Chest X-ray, AP view. Patient: 54 years old, sex M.
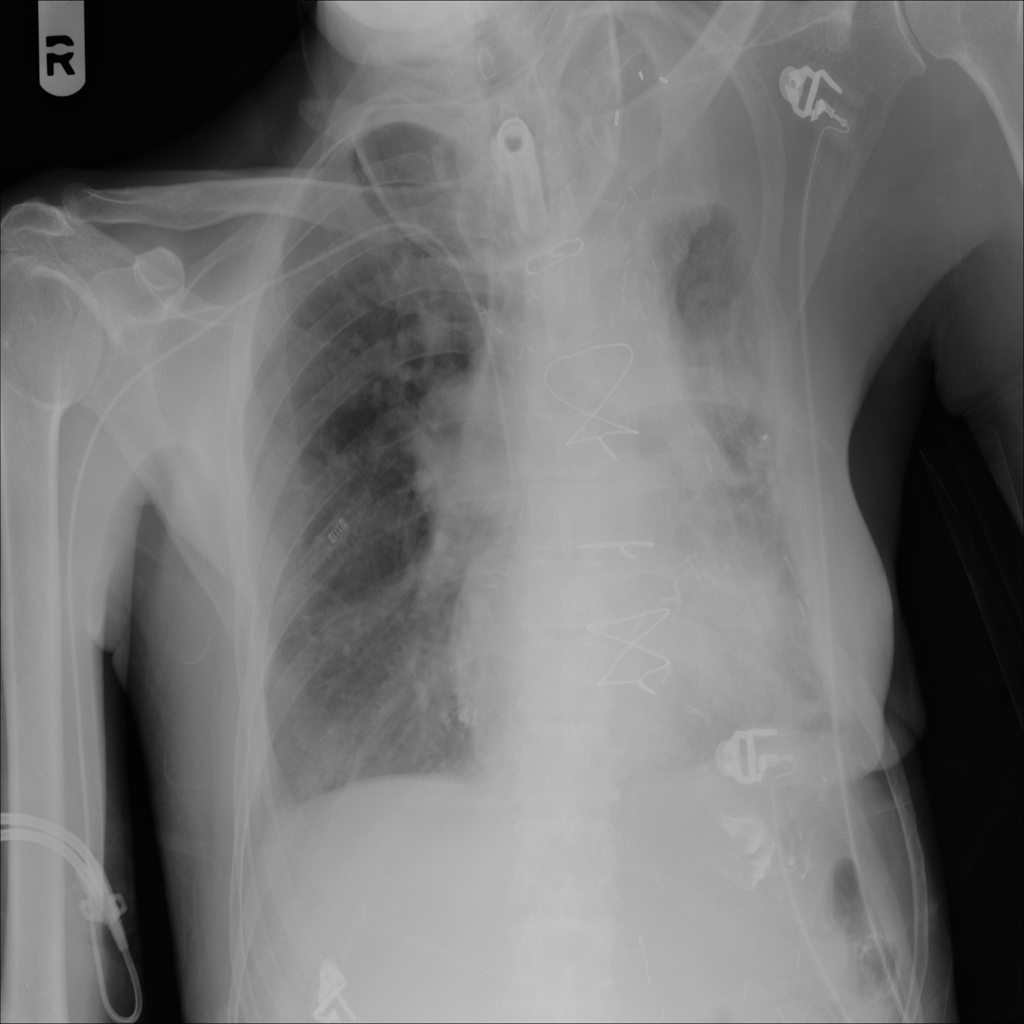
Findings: Effusion, Infiltration, Mass